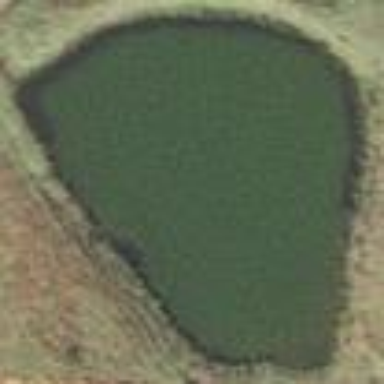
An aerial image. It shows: Pond surrounded by natural water.